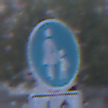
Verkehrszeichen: Gehweg
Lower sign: RichtungsangabeDurchPfeile8
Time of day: SunriseSunset
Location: Outdoor (Urban)
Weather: PartlyCloudy
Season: NotSpecified
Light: Natural